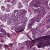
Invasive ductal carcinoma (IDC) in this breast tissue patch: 1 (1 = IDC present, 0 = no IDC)